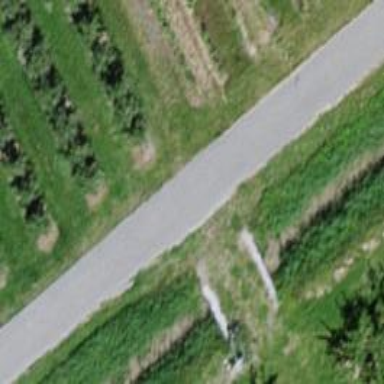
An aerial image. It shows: Unclassified road with agricultural vehicles.